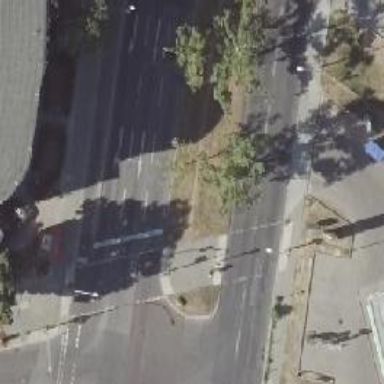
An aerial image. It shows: Road with traffic signals.